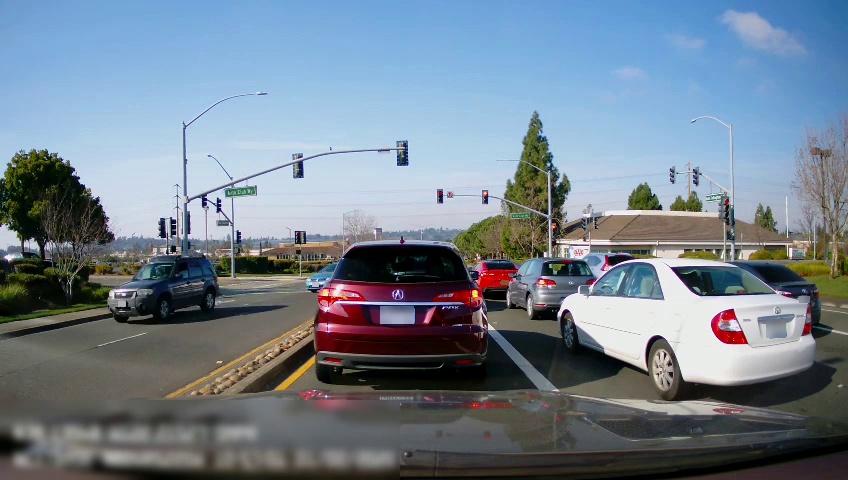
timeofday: Day
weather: Sunny
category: Drivable Space
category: Drivable Space
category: Vehicles | Car
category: Vehicles | SUV
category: Vehicles | SUV
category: Vehicles | Car
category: Vehicles | Car
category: Vehicles | Car
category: Vehicles | Car
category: Vehicles | SUV
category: Lanes | Current Lane
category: Lanes | Current Lane
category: Lanes | Current Lane
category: Lanes | Alternate Lane
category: Lanes | Opposite Lane
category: Traffic | Signs
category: Traffic | Signs
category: Traffic | Signs
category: Traffic | Signs
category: Traffic | Lights
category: Traffic | Lights
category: Traffic | Lights
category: Traffic | Lights
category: Traffic | Lights
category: Traffic | Lights
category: Traffic | Lights
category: Traffic | Lights
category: Traffic | Lights
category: Traffic | Lights
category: Traffic | Lights
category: Traffic | Lights
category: Traffic | Lights
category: Traffic | Lights
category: Traffic | Lights